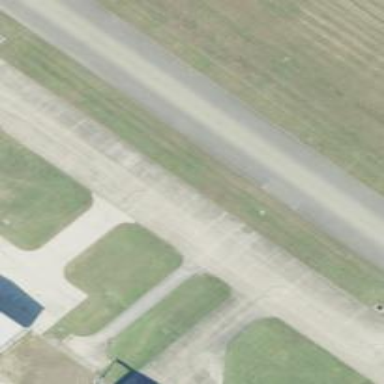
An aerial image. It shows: View of taxiway at the airport.